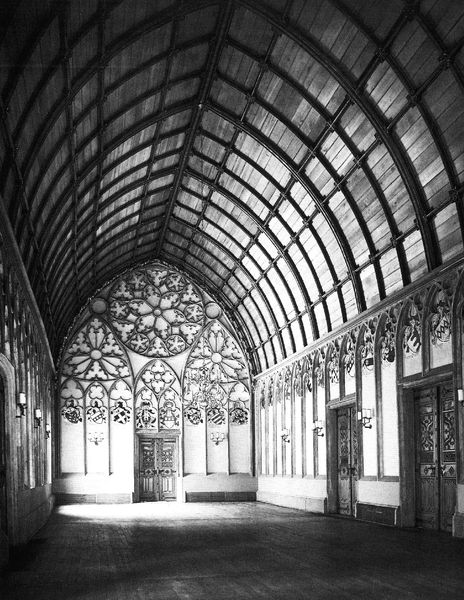
Titel: Köln, Rathaus, Hansasaal
Standort: Köln (EU - D - NRW)
Schlagwörter: dunkel, schatten, fenster, holz, licht, raum, schwarz, tür, dach, rose, ornament, architektur, barock, stein, innenraum, kirche, boden, decke, gotik, türen, parkett, tanzsaal, saal, kerze, metall, innenansicht, parkettboden, bretter, tor, halle, foto, fotografie, photographie, gewölbe, schwarz-weiss, holzdecke, zwickel, wappen, gotisch, rosette, spitzbogen, ornamentik, streben, rosetten, kreuzgang, kriche, tonnengewölbe, verstrebung, klausur, paket, kontrastreich, parke, raumansicht